Question: I've tried to just Bind to ContextMenu.IsEnabled but that makes it so the ContextMenu stays stuck open even after clicking off of it. Illustrated in this simplified code and screenshot:
'''
<Window x:Class="ContextMenuSample.MainWindow"
xmlns="http://schemas.microsoft.com/winfx/2006/xaml/presentation"
xmlns:x="http://schemas.microsoft.com/winfx/2006/xaml"
Title="MainWindow"
Height="480"
Width="640">
<Grid>
<Rectangle Width="100"
Height="100"
Fill="Black">
<Rectangle.ContextMenu>
<ContextMenu IsEnabled="False">
<MenuItem Header="Command _1" />
<MenuItem Header="Command _2" />
<MenuItem Header="Command _3" />
<MenuItem Header="Command _4" />
</ContextMenu>
</Rectangle.ContextMenu>
</Rectangle>
</Grid>
</Window>
'''

Any suggestions how I would go about disabling all context menu options in simple manner through XAML without the ContextMenu acting all funny?
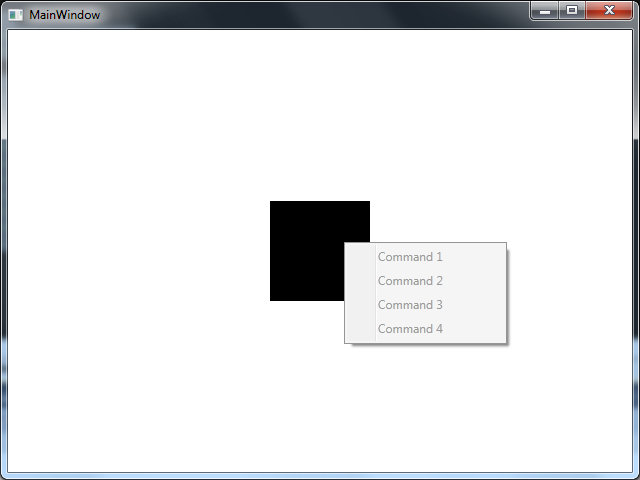
Answer: '''
<ContextMenu>
<ContextMenu.Resources>
<Style TargetType="MenuItem">
<Setter Property="IsEnabled" Value="False"/>
</Style>
</ContextMenu.Resources>
<MenuItem Header="Command _1" />
<MenuItem Header="Command _2" />
<MenuItem Header="Command _3" />
<MenuItem Header="Command _4" />
</ContextMenu>
'''
Should do, reenabling is less amusing though as is, but you could bind the value in the setter to something you can easily access.
Further you can disable the menu at a higher level:
'''
<Rectangle Width="100"
Height="100"
Fill="Black"
ContextMenuService.IsEnabled="False">
<Rectangle.ContextMenu>
<ContextMenu>
<MenuItem Header="Command _1" />
<MenuItem Header="Command _2" />
<MenuItem Header="Command _3" />
<MenuItem Header="Command _4" />
</ContextMenu>
</Rectangle.ContextMenu>
</Rectangle>
'''
Then it will not open at all.